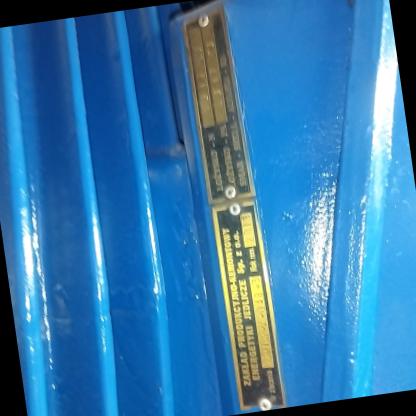
Klasa: tabliczka-znamionowa